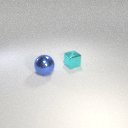
large blue metal sphere to the left of small cyan metal cube